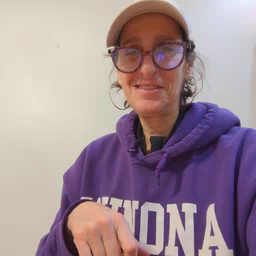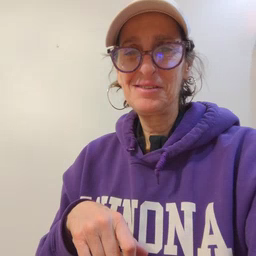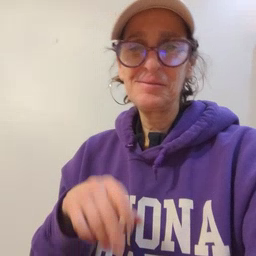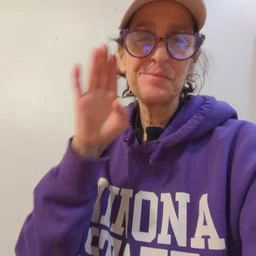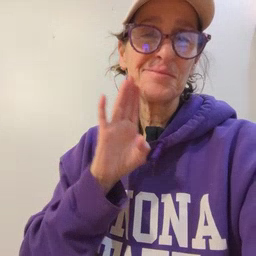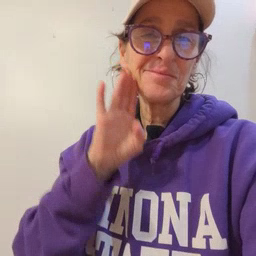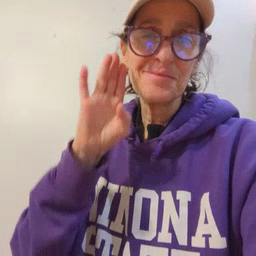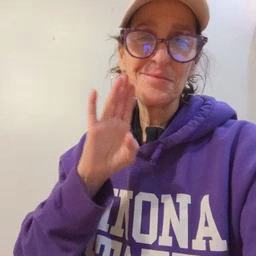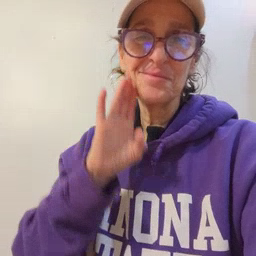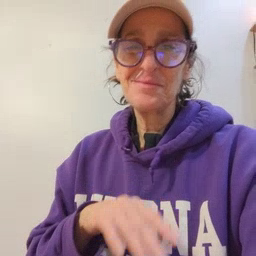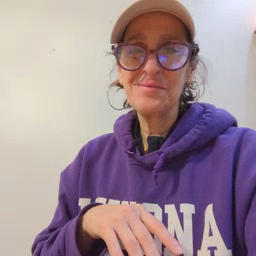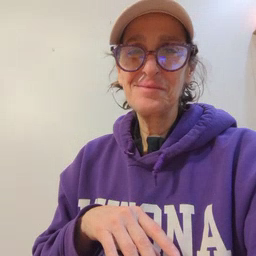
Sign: brown